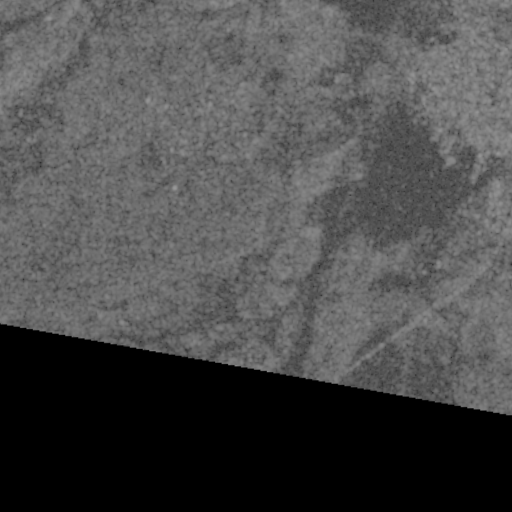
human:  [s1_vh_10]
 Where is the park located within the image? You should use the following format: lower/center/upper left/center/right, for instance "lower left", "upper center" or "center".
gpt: The park is located in the upper right of the image.
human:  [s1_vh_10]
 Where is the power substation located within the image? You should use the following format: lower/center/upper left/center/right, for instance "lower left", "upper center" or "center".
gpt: The power substation is located in the upper center of the image.
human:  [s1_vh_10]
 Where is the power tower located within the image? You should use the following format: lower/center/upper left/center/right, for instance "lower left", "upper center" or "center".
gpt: The power tower is located in the upper center of the image.
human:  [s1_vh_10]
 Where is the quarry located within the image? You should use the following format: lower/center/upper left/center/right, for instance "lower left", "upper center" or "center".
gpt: There is no quarry in the image.

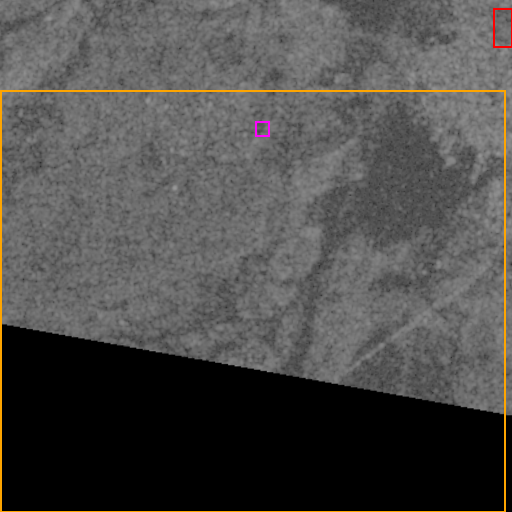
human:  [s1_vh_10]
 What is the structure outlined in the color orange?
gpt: The structure outlined in orange is a crop field.
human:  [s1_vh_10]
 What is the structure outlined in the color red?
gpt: The structure outlined in red is a park.
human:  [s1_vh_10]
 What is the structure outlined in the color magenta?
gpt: The structure outlined in magenta is a power substation.
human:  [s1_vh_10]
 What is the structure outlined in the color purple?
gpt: There is no purple outline.